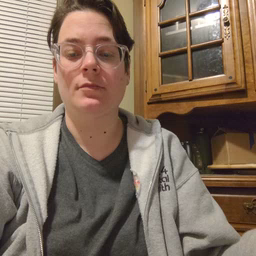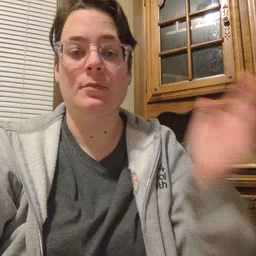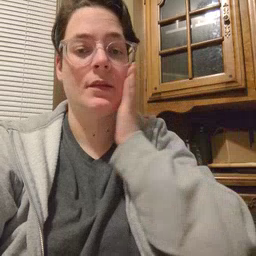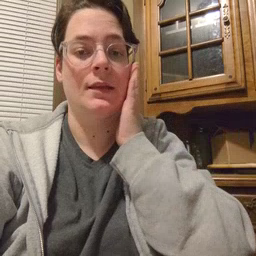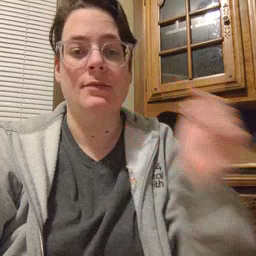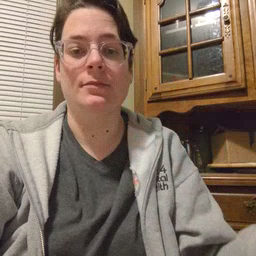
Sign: bed